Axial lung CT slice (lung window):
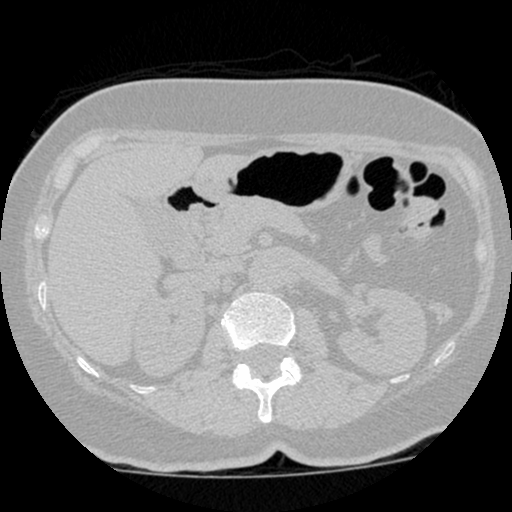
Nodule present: no